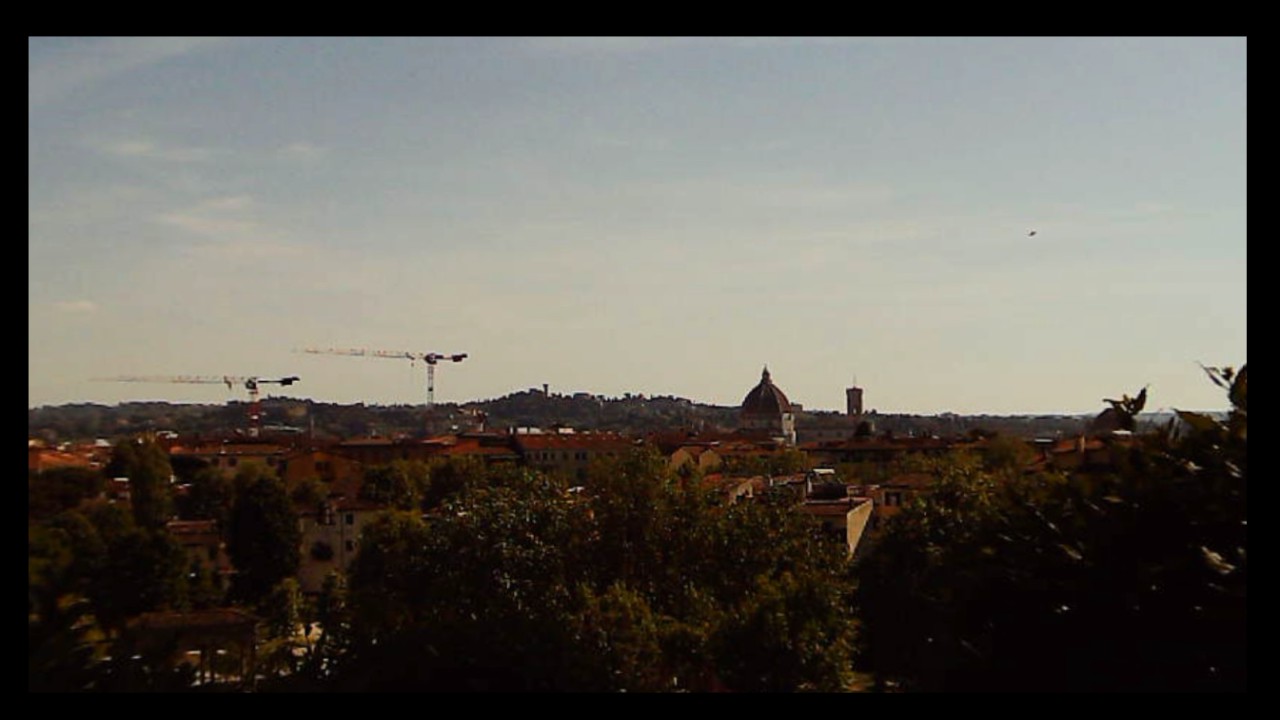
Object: DarwinFPV cineape20